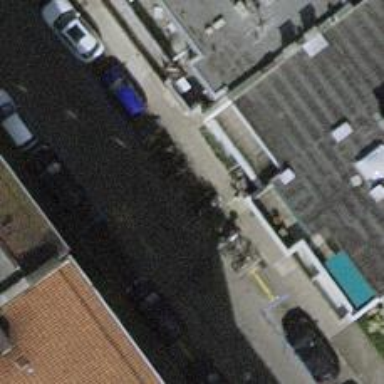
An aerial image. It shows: Bicycle parking facility.